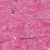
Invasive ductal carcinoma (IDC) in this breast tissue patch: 0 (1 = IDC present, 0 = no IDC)